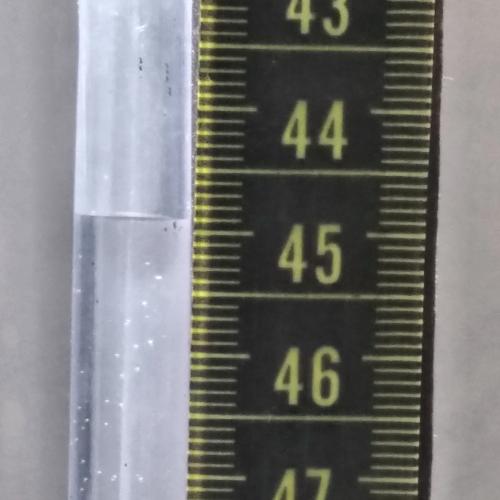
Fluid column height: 44.9 cm